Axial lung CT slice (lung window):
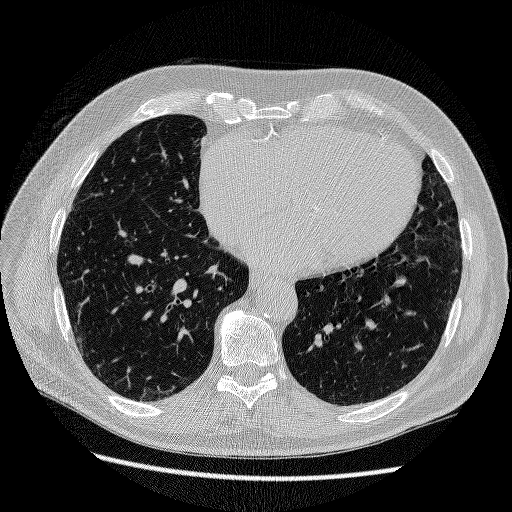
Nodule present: no